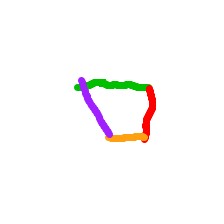
Shape: trapezoid